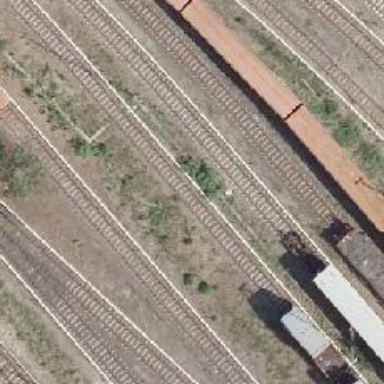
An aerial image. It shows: Yard used for service near light rail railway.